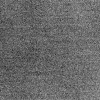
Atmospheric dust classification: dusty